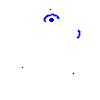
Particle: electron